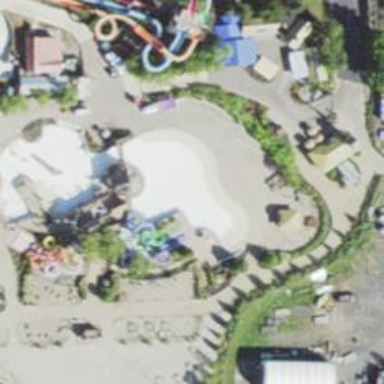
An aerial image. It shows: Water slide attraction.